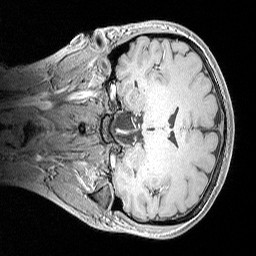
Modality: MP2RAGE
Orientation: coronal
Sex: female
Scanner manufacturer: siemens
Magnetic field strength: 3 T
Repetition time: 5 s
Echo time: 0.00292 s